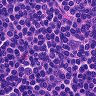
Metastatic tissue present: no